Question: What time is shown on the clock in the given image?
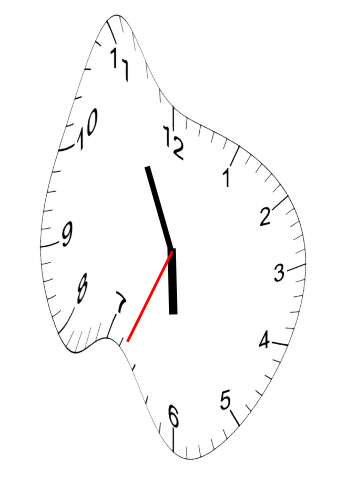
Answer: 05:55:34